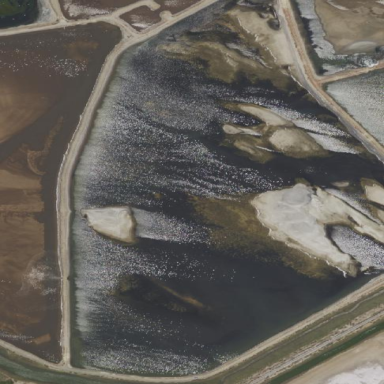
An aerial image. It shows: Water basin in saltern wetland area.